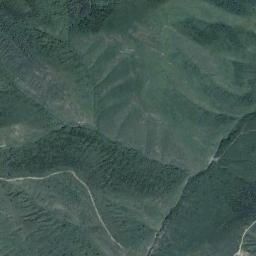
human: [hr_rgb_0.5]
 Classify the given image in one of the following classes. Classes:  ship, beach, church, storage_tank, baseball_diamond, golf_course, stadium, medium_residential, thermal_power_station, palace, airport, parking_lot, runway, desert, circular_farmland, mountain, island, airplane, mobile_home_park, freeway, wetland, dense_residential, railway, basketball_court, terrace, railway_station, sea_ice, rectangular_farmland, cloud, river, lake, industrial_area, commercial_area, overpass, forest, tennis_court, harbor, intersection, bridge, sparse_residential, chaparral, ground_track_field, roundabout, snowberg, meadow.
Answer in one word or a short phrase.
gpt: mountain